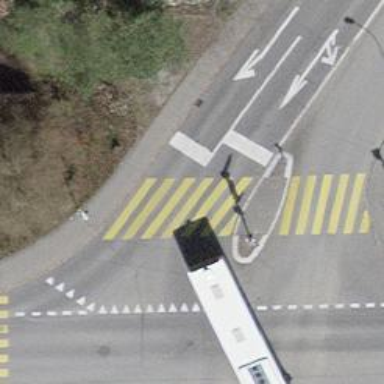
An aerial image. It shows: Road crossing with traffic signals.